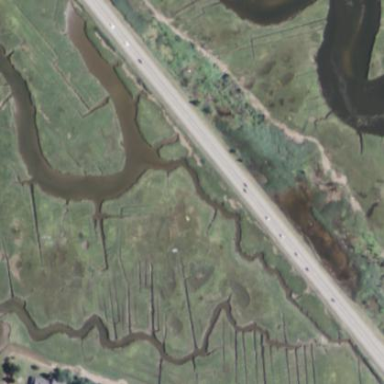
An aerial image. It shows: Saltmarsh wetland area.